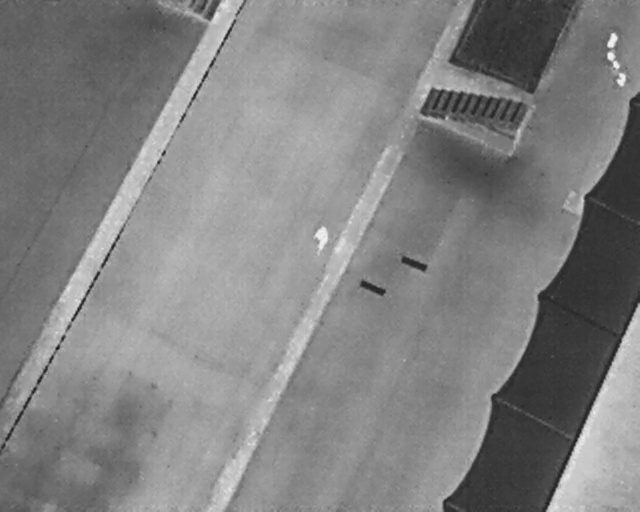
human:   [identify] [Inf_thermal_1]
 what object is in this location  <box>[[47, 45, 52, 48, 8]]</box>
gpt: <ref>1 large person at the center</ref>